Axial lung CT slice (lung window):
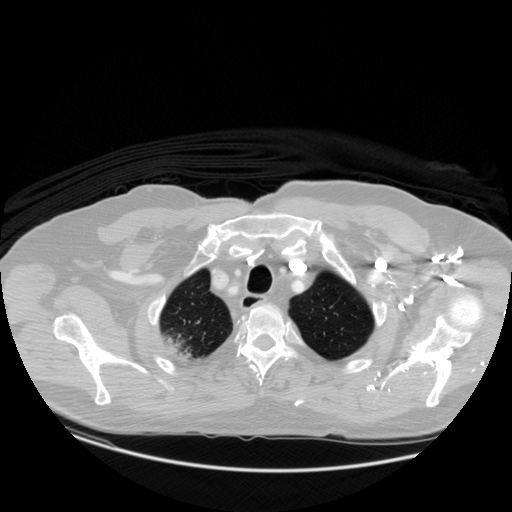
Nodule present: no